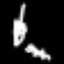
Label: leaf